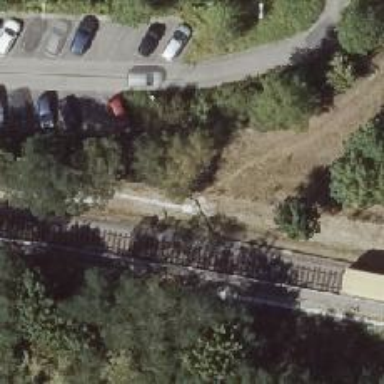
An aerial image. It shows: Tunnel with electrified bottom rail for trains.